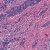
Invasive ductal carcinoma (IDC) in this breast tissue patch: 0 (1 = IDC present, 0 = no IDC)